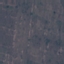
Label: HerbaceousVegetation